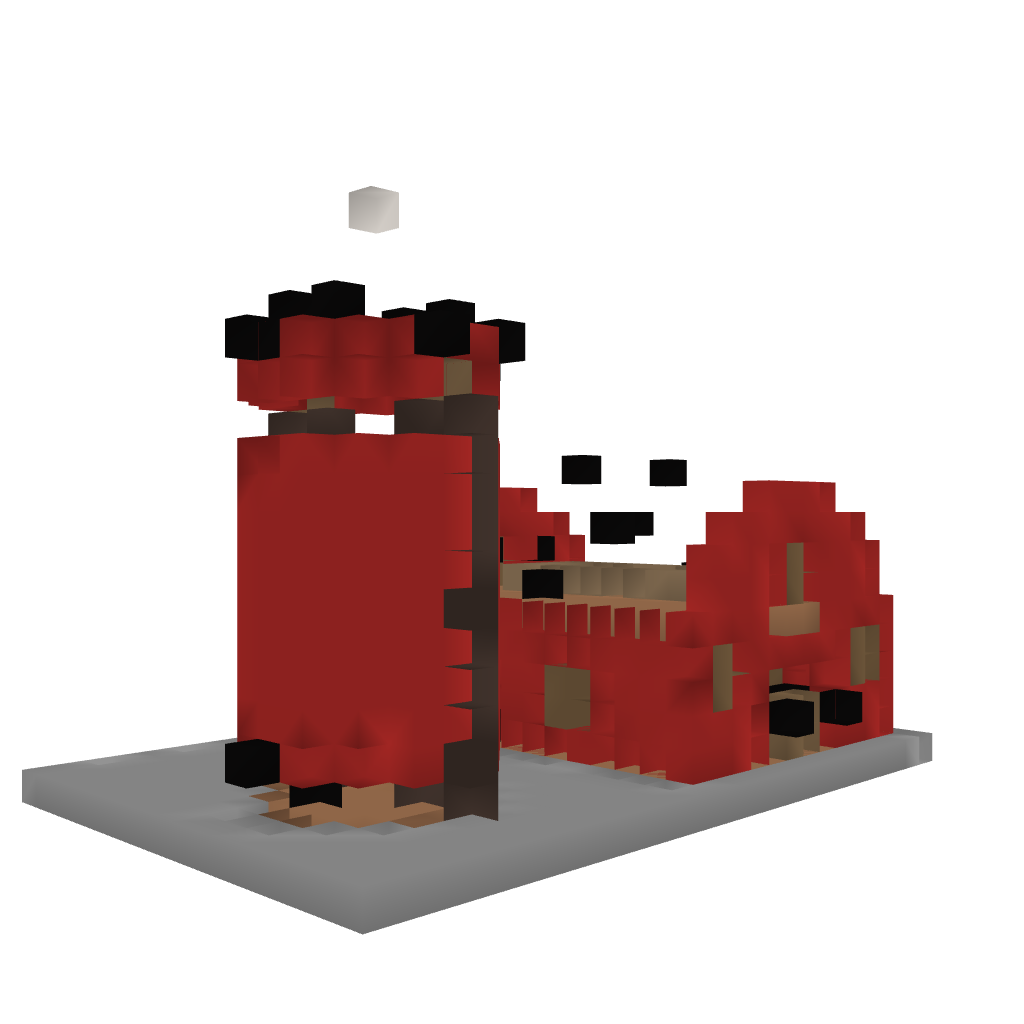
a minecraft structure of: Small Barn 1